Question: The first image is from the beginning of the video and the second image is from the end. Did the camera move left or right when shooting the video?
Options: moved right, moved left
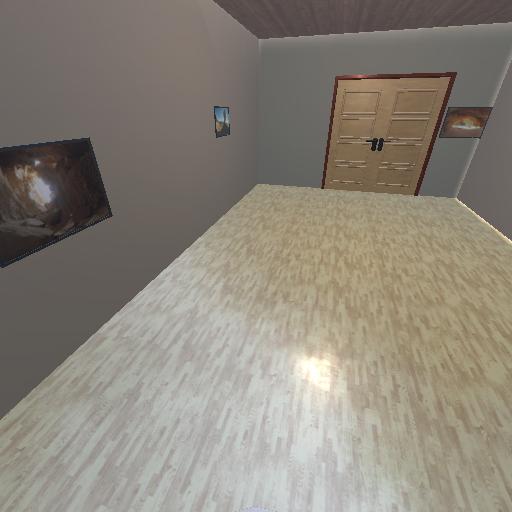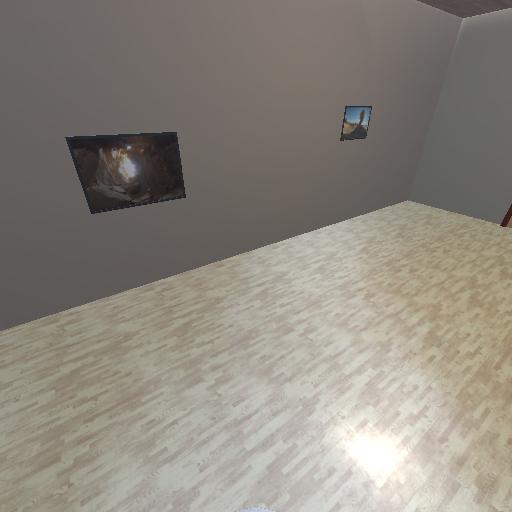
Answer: moved right